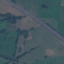
Label: Highway